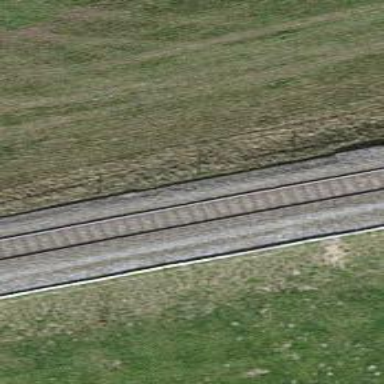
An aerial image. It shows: Single railway track with electrified contact line.